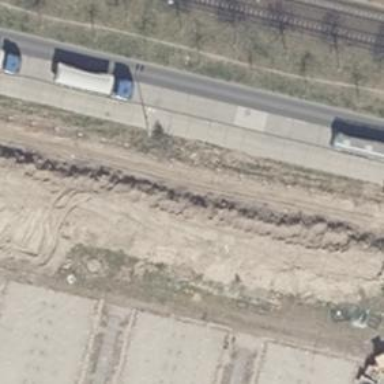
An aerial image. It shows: Footway road through building passage tunnel.